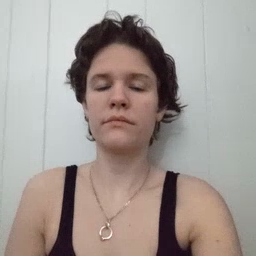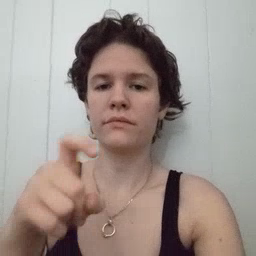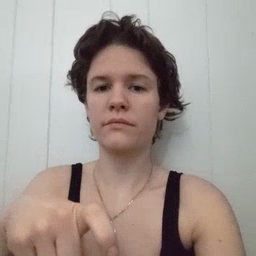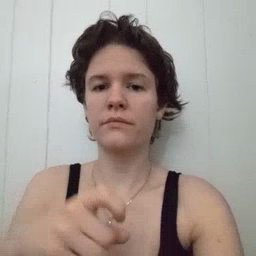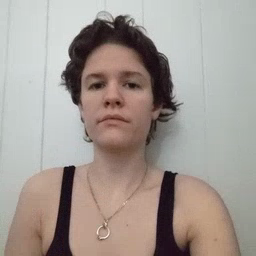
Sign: time